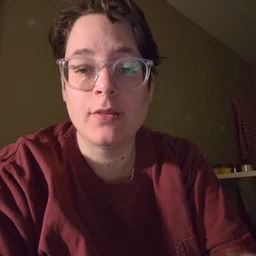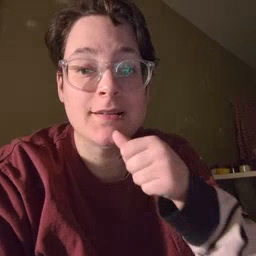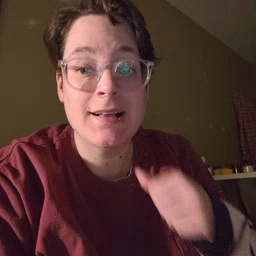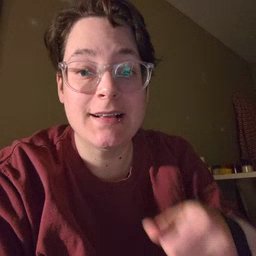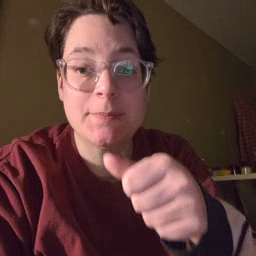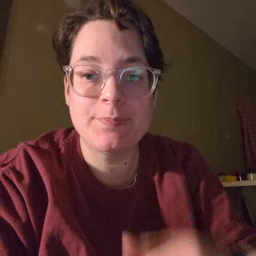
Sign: hide